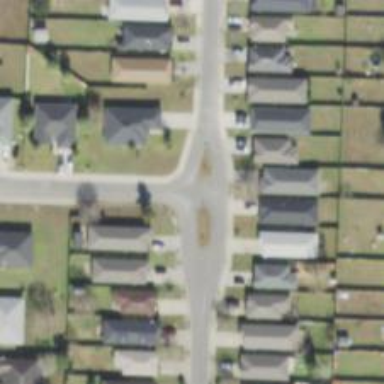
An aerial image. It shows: Residential road.